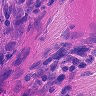
Metastatic tissue present: yes